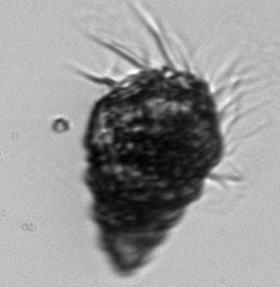
Label: Laboea_strobila